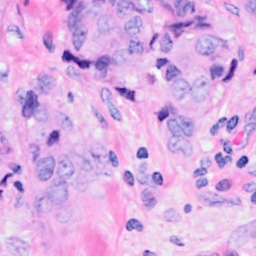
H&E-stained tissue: Breast